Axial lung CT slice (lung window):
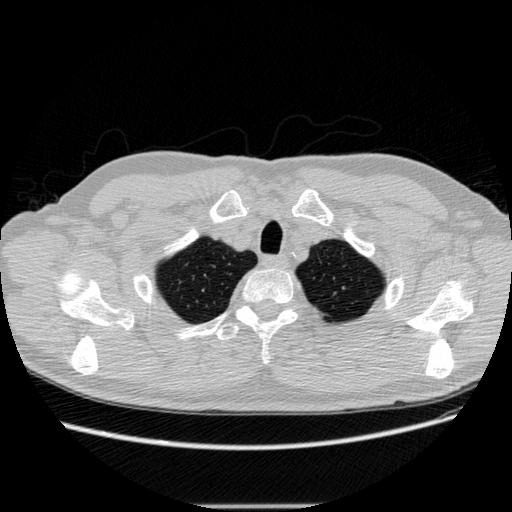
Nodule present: no